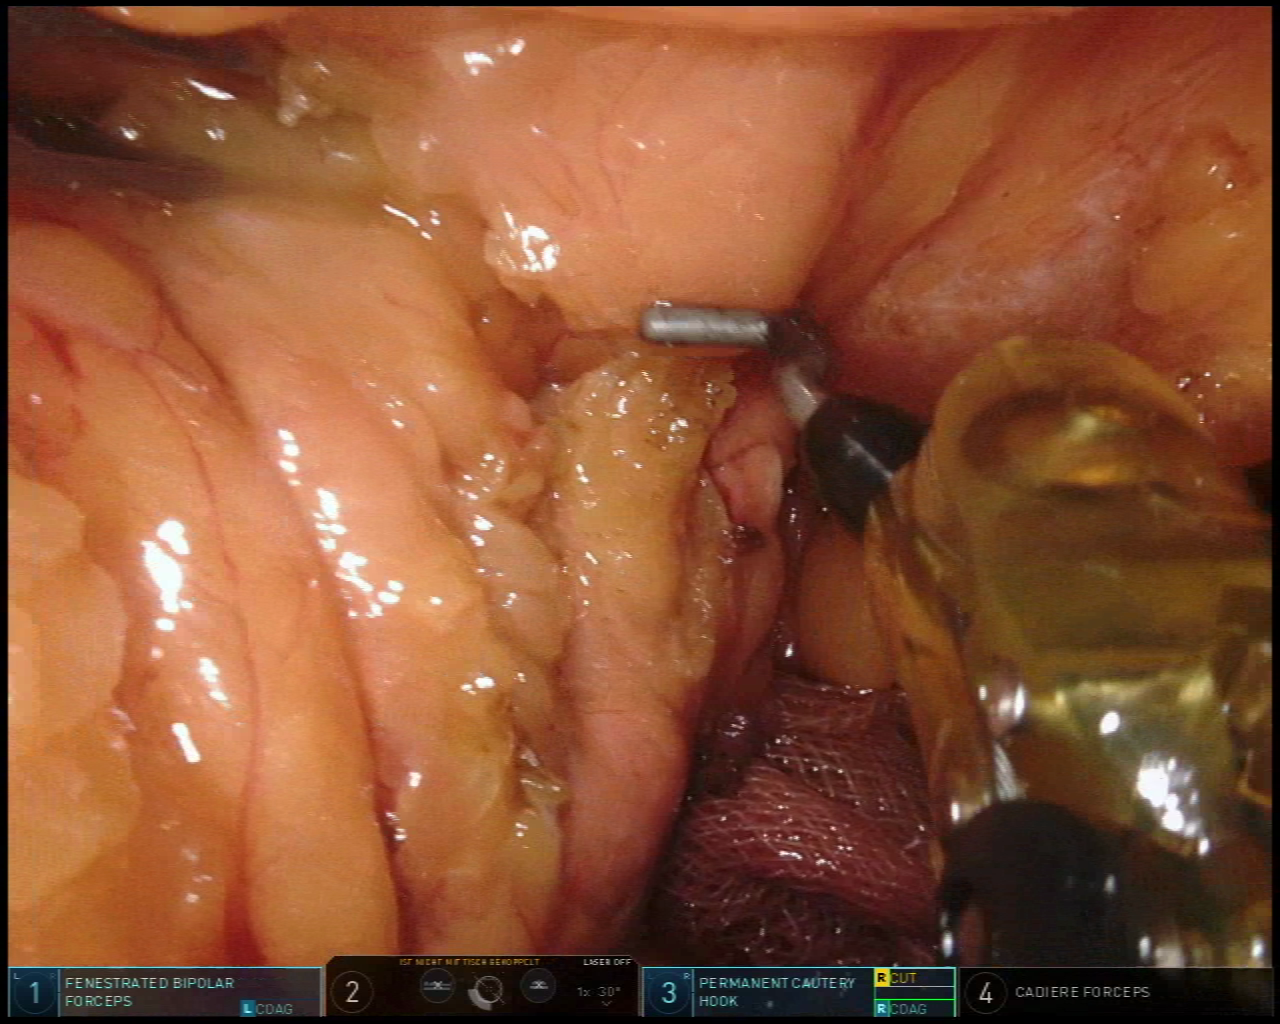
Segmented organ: pancreas
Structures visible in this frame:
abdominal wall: no
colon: no
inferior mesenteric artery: no
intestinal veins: no
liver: no
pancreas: yes
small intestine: no
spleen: no
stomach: no
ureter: no
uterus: no
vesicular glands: no